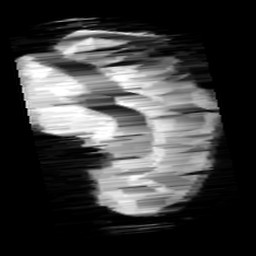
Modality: minIP
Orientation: sagittal
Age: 13
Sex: male
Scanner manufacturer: siemens
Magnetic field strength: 3 T
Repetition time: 0.027 s
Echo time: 0.02 s